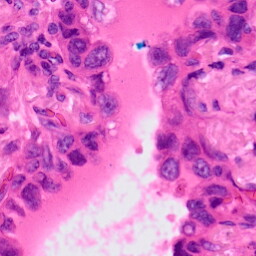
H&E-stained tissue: Lung